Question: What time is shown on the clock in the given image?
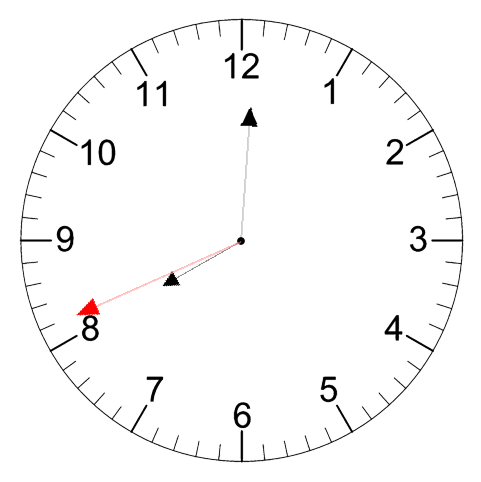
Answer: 08:00:41